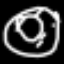
Label: donut